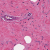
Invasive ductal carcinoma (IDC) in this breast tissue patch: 1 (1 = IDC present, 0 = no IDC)